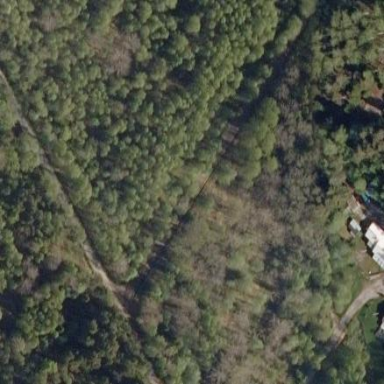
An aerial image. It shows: Beautiful woodland area.